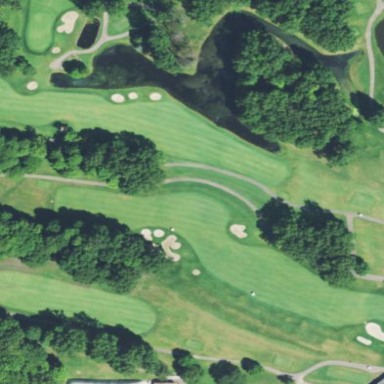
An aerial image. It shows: Grassy area designated as golf fairway.